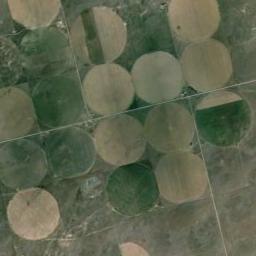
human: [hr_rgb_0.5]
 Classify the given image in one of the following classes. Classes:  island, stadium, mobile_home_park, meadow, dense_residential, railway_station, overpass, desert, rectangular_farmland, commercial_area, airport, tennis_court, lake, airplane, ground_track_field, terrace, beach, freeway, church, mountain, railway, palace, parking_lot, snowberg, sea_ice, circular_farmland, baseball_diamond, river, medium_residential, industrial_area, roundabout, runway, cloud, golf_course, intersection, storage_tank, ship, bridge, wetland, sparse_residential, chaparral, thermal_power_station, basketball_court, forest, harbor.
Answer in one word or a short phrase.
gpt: circular_farmland